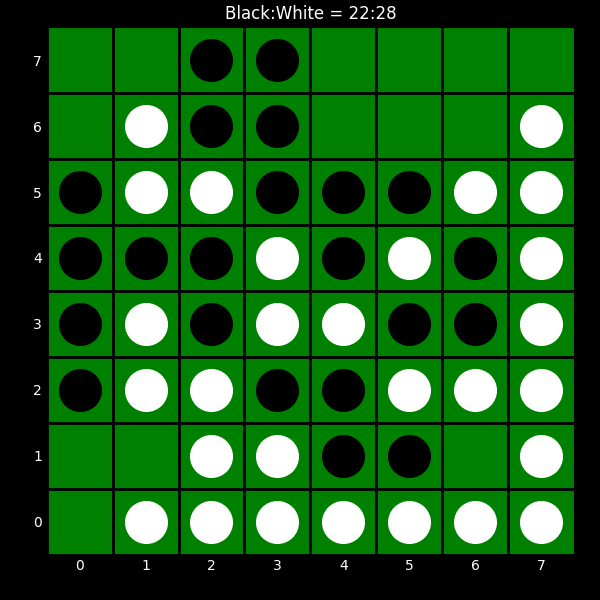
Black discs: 22
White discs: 28